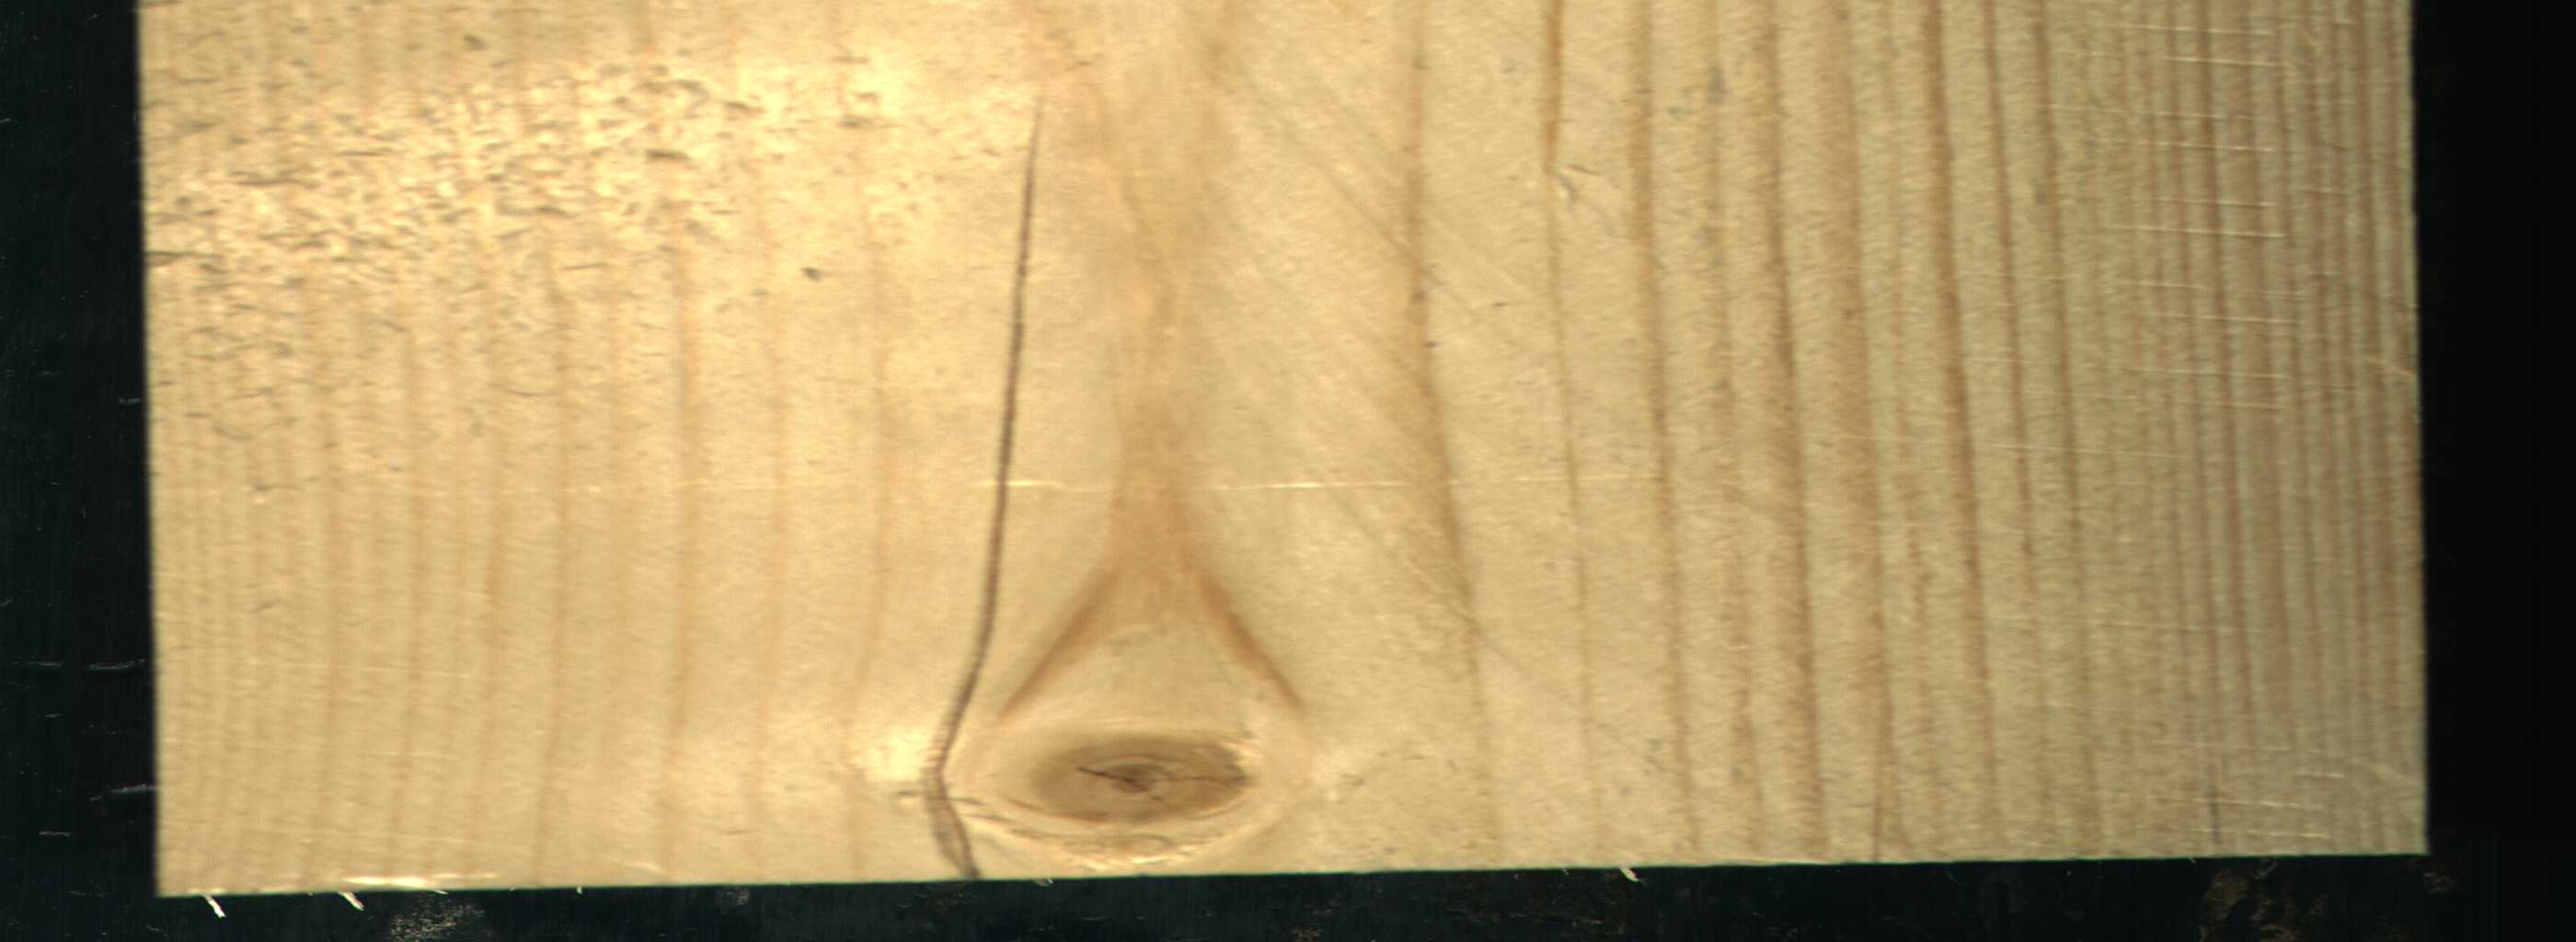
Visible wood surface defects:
Crack
knot_with_crack